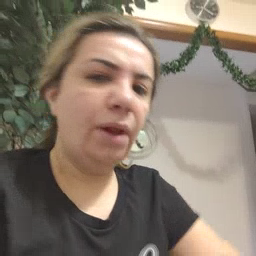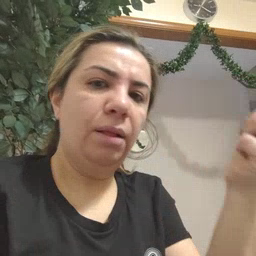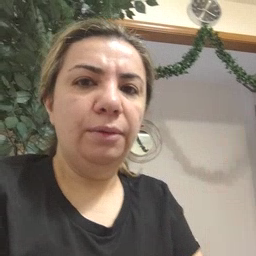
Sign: another